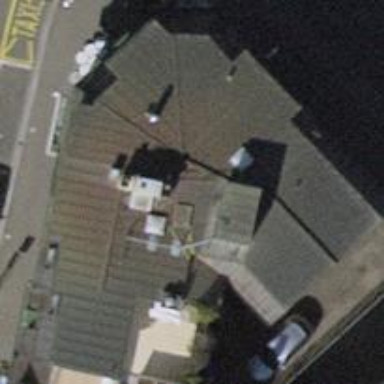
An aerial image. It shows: Quadruple saltbox roof shape on apartment building.